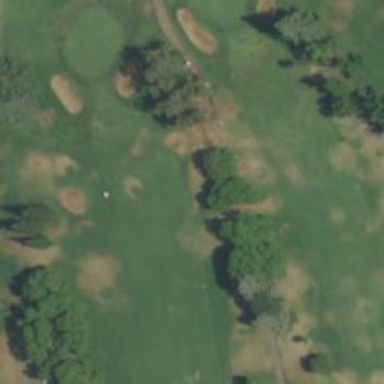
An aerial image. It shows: Golf hole.